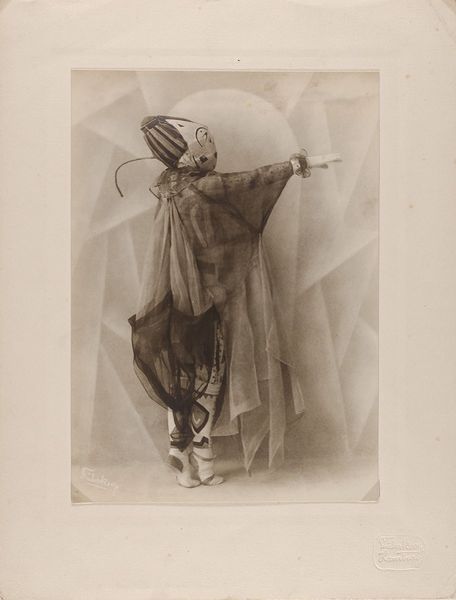
Titel: Tanzmaske 'Sie' von Lavinia Schulz
Künstler: Minya Diez-Dührkoop
Standort: Hamburg
Institution: Museum für Kunst und Gewerbe Hamburg
Schlagwörter: silber, tanzen, foto, fotografie, photographie, maske, photo, karton, lichtbild, silbergelatine, theaterfotografie, brom, silbergelatinepapier, bromsilbergelatinepapier, entwicklungspapier, gelatinepapier, schwarzweißpositivverfahren, silbersalzverfahren, schwarzweißfotografie, theaterphotographie, maskentanz, bühnenkunst